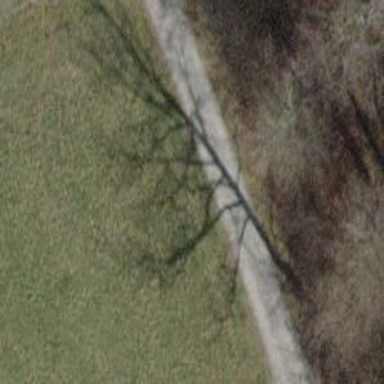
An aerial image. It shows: Track with fine gravel surface classified as grade 3.